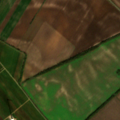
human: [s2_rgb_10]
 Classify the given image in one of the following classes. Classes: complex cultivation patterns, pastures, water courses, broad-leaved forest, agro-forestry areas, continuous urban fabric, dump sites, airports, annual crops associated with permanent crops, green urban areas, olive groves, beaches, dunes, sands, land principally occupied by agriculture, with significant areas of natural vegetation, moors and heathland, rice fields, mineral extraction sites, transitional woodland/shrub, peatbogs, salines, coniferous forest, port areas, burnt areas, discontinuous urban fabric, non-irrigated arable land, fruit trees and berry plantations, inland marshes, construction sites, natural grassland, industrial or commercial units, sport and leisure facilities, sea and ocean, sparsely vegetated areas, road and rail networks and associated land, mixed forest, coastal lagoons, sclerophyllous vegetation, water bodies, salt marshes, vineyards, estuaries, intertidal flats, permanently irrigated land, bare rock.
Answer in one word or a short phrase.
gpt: non-irrigated arable land, vineyards